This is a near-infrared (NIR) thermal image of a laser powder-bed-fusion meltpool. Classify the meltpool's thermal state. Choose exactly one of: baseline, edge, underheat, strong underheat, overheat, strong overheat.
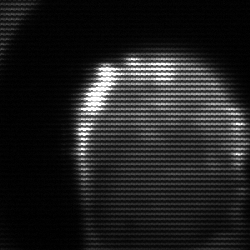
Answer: edge